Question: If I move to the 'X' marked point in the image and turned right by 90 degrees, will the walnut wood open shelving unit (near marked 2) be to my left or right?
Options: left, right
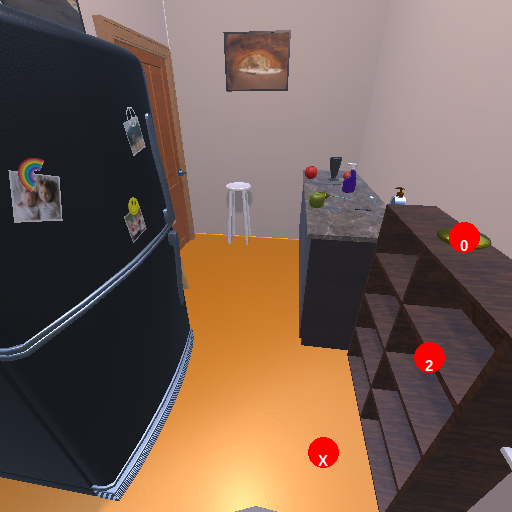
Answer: left